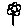
Label: flower